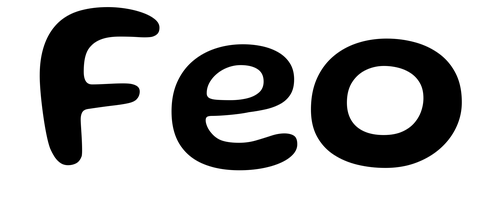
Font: Gluten_Medium